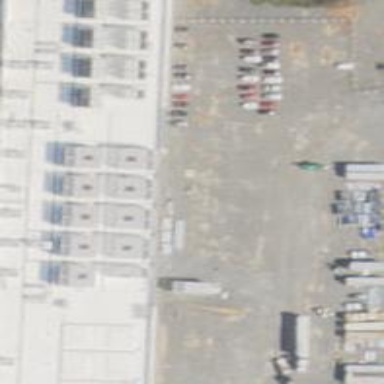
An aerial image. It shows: Data center building.